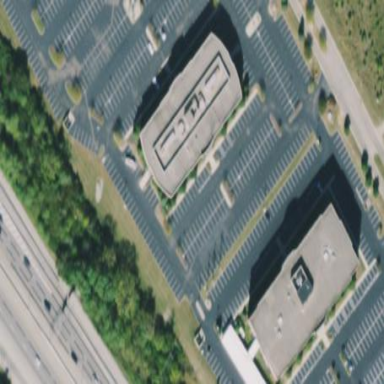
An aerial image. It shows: Office building.